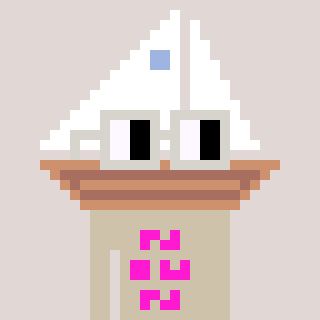
a pixel art character with square light gray glasses, a sailboat-shaped head and a bege-colored body on a warm background